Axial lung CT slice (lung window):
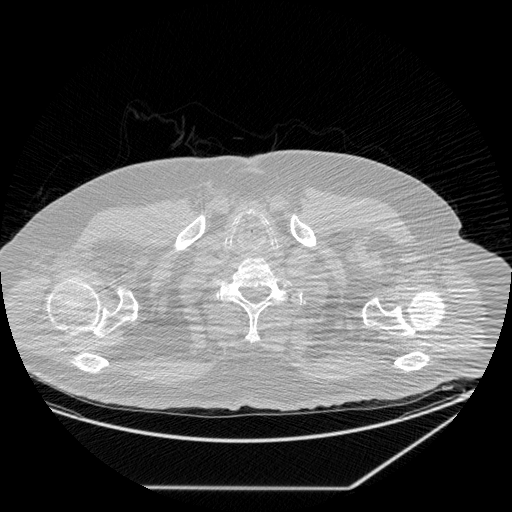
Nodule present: no